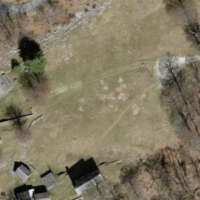
EUNIS habitat code: 41
Species observed at this site:
Gryllus campestris